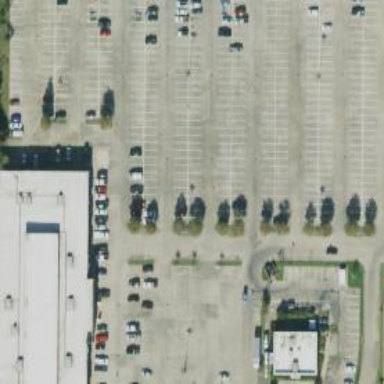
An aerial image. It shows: Parking space.